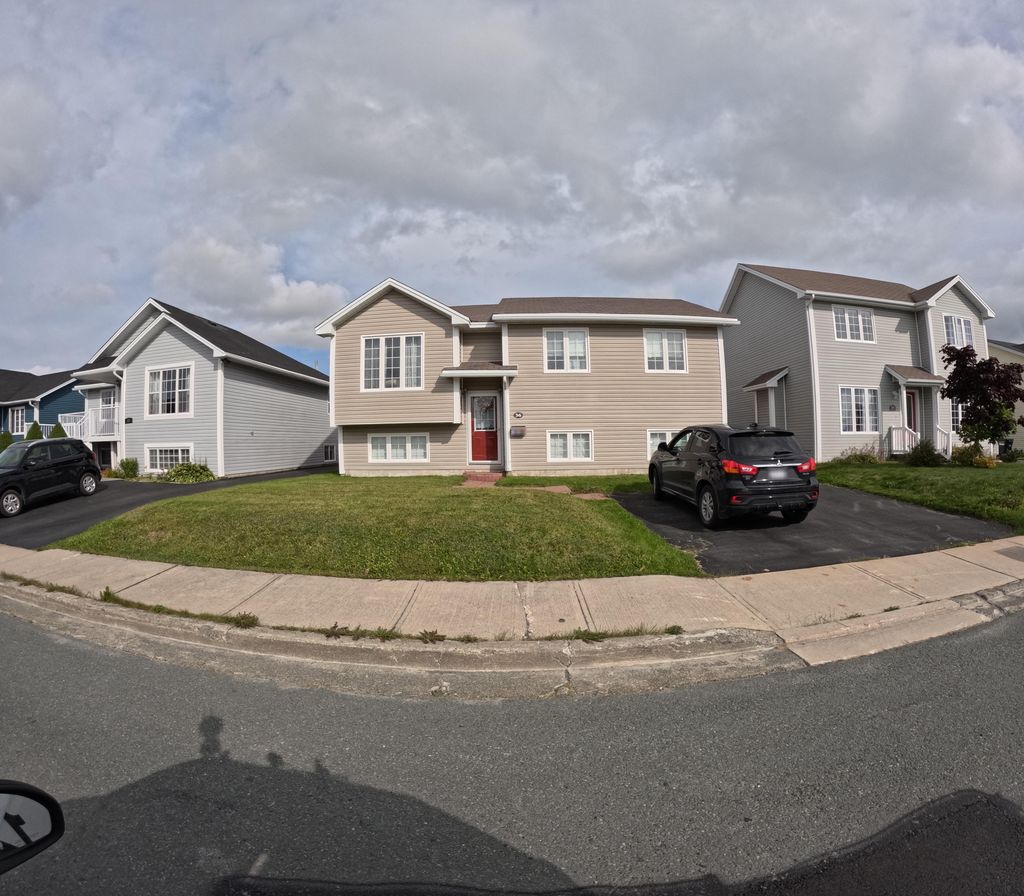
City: st_johns